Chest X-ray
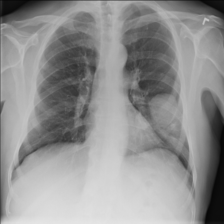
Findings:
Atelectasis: negative
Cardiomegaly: negative
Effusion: negative
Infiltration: negative
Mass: positive
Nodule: negative
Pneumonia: negative
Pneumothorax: negative
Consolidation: negative
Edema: negative
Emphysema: negative
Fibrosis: negative
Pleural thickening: negative
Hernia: negative